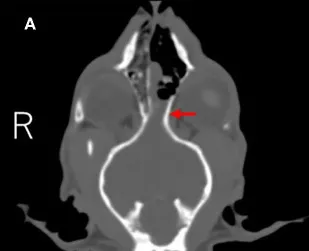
CT and MR images of the cranium and brain at diagnosis. Dorsal.
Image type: radiology (ct)